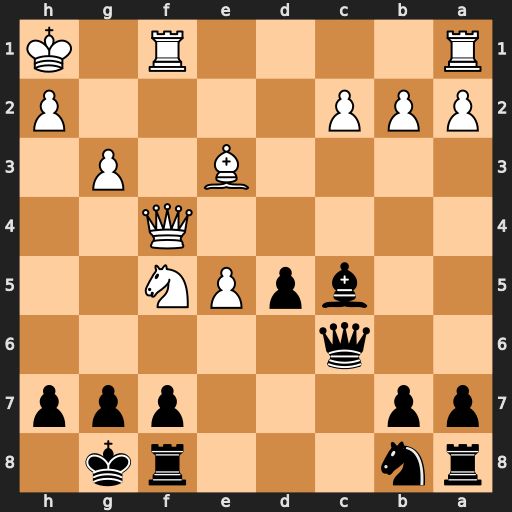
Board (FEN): rn3rk1/pp3ppp/2q5/2bpPN2/5Q2/4B1P1/PPP4P/R4R1K
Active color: b
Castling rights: -
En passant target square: -
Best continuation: d4+ Rf3 dxe3